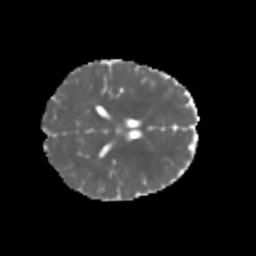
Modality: MD
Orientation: axial
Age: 7
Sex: male
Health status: healthy